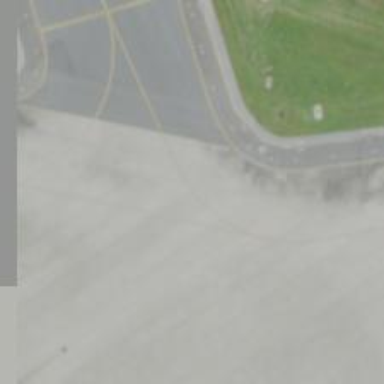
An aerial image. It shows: View of taxiway at the airport.